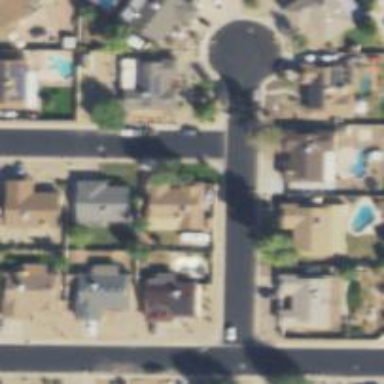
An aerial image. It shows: Asphalt road in residential area.